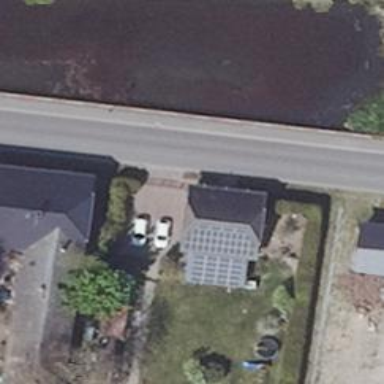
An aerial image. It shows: Solar photovoltaic panel generator producing electricity in small installation.